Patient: sex F, age 26
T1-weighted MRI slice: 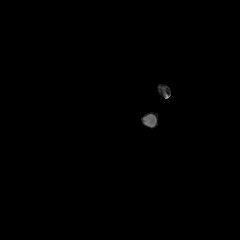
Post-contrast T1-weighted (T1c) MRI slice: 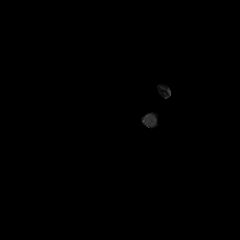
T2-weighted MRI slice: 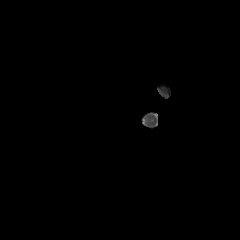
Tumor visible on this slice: no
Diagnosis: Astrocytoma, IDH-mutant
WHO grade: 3